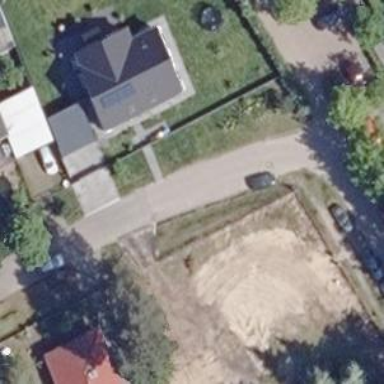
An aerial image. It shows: Residential road with asphalt surface and no sidewalks.